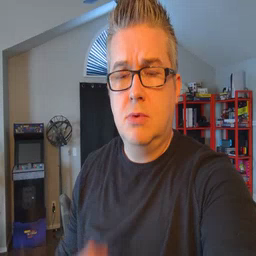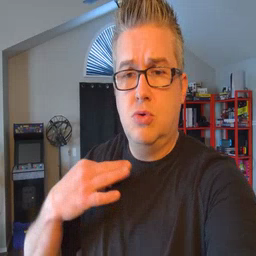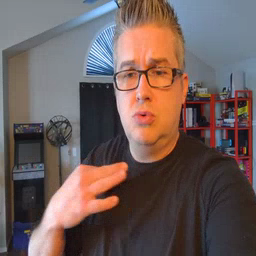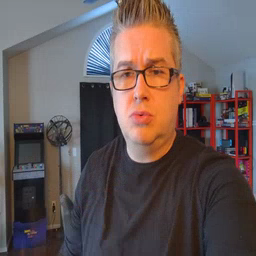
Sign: shirt